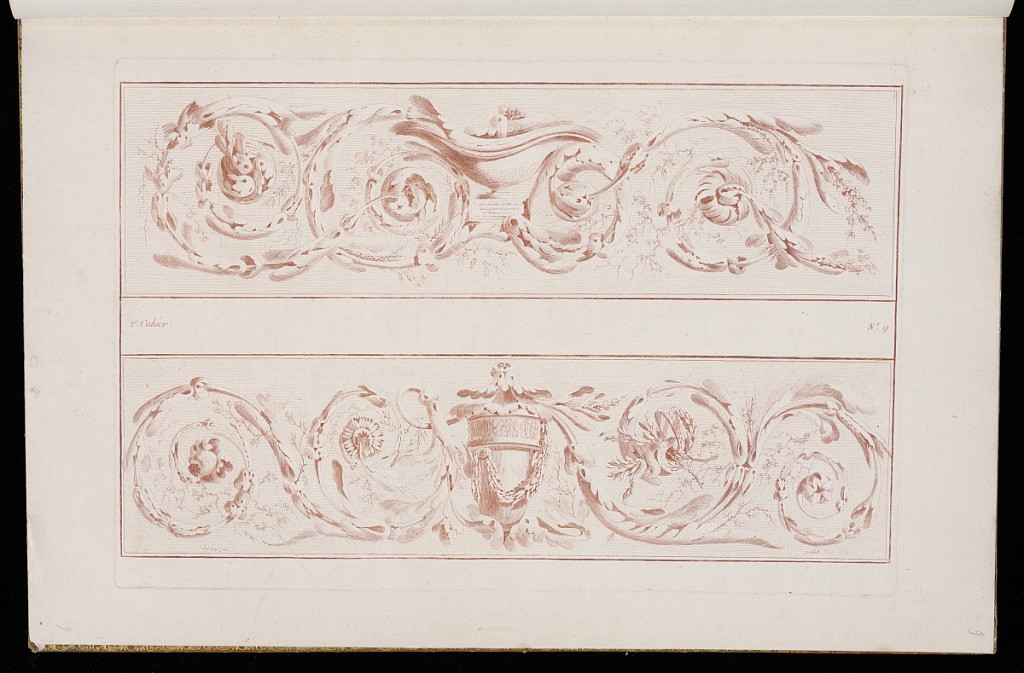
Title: Two Foliate Frieze Designs
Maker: Henri Sallembier, French, ca. 1753 - 1820
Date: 1777
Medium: Etching in red ink on laid paper
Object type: Print
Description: Two foliate frieze designs featuring scrolling leaves (rinceaux), laurel leaf garland, vases, flowers, and rosettes. The plate is numbered, signed, and dated.